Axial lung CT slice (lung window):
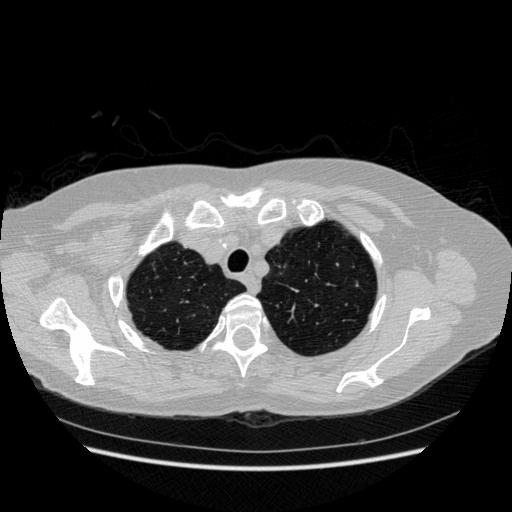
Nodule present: no